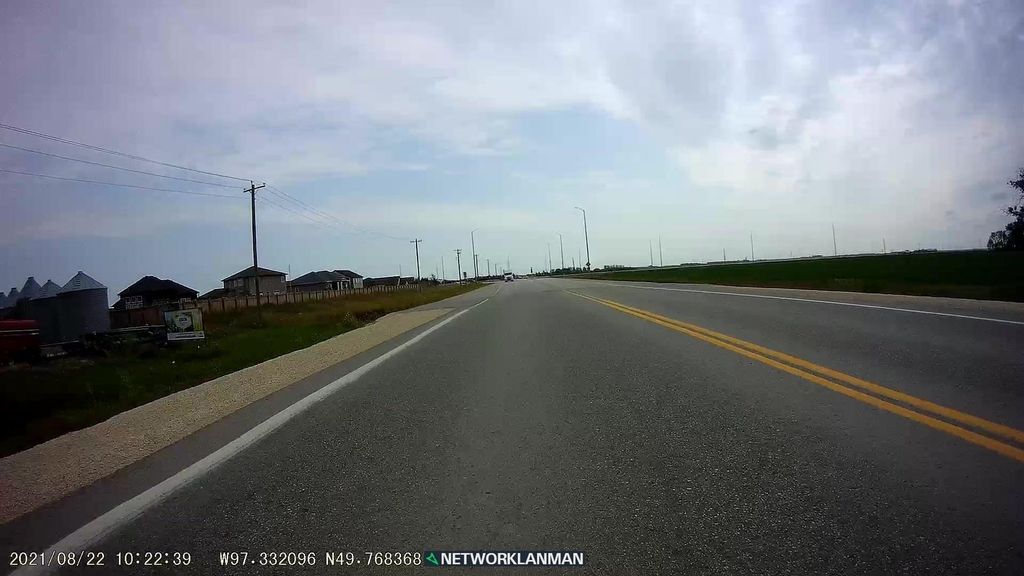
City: winnipeg